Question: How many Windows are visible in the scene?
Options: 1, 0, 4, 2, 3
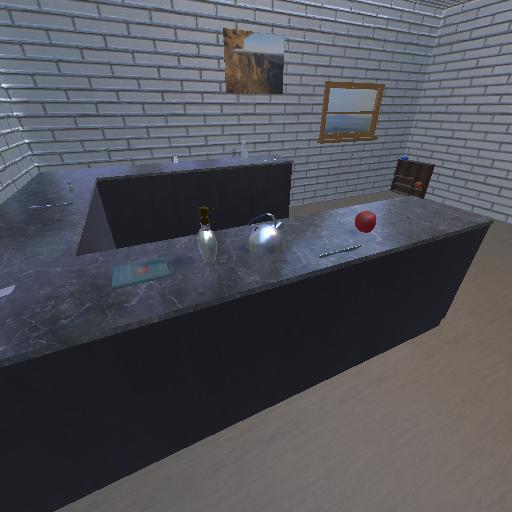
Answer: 1